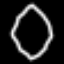
Label: octagon